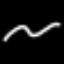
Label: squiggle